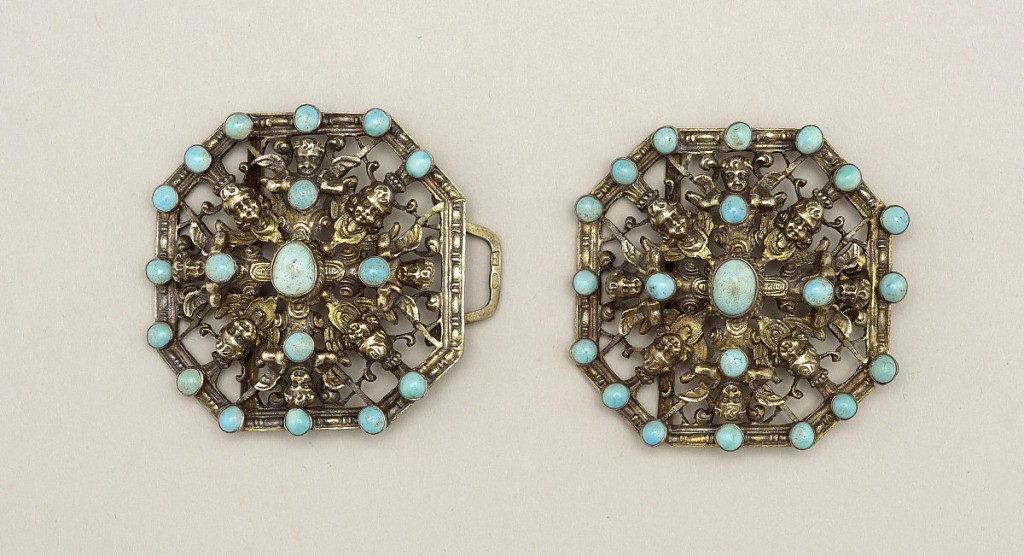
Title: Buckle
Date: ca. 1890
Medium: Silver, turquoise
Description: Buckle in two parts; each part, hexagonal in shape. Design of eight cherub heads with small pieces of turquoise set as a cross and in the border.